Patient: sex F, age 60
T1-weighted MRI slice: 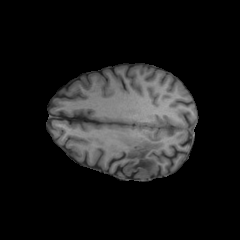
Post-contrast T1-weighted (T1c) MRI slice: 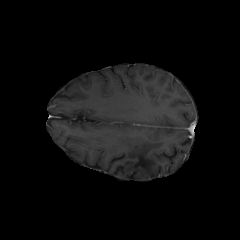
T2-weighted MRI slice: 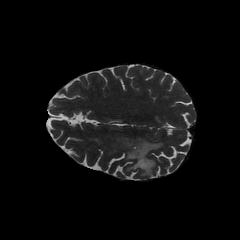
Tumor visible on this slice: yes
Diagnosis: Glioblastoma, IDH-wildtype
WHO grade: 4